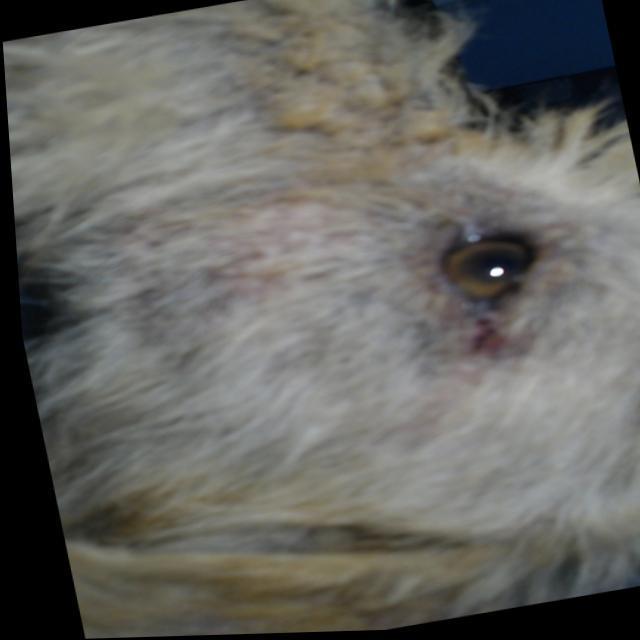
Canine demodicosis (Demodex mange) — caused by Demodex canis mites. Presents with alopecia, follicular papules, pustules, and comedones. Often localized on face and forelimbs.